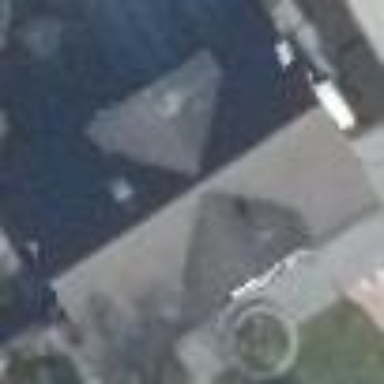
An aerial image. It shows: White house with black Ross gabled roof.